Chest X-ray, PA view. Patient: 50 years old, sex M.
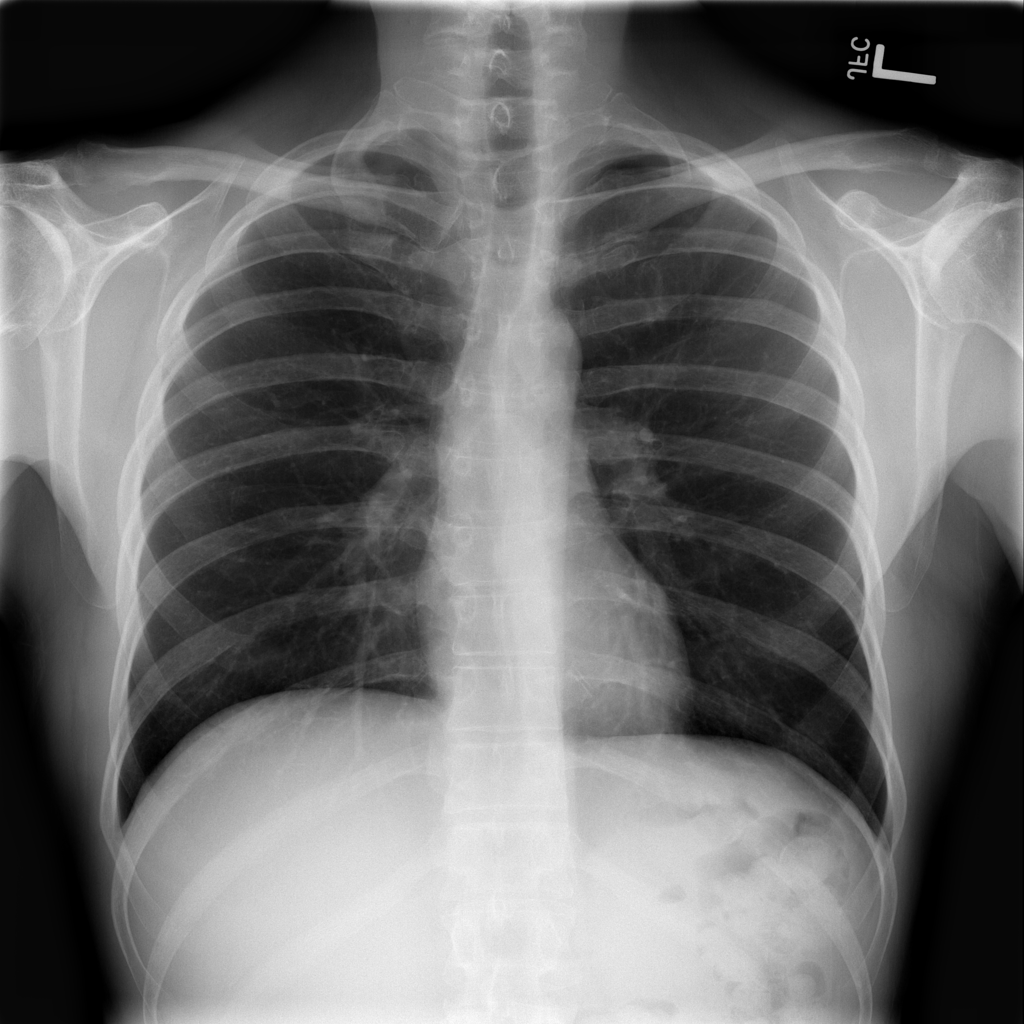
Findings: Infiltration